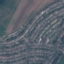
Land use / land cover: Residential